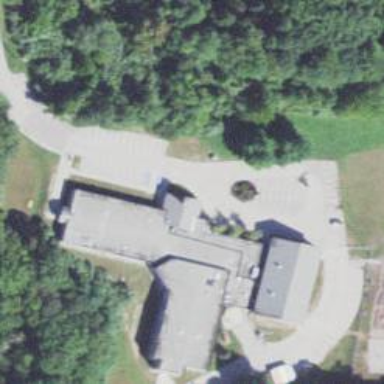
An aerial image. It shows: School.